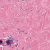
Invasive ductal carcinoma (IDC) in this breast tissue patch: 0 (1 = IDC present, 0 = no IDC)